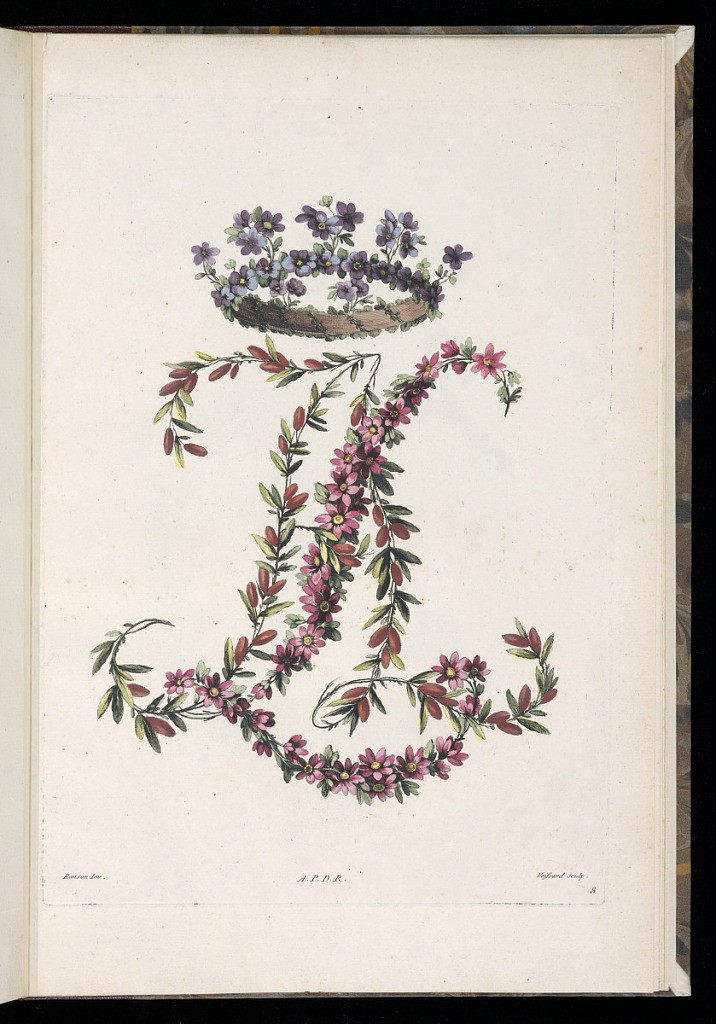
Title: Decorative Monogram Design
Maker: Pierre Ranson, French, 1736–1786
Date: ca. 1780
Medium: Etching and hand colored in watercolor on paper
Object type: Print
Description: Design for a decorative monogram for the letters A and L, featuring flowers, and foliate branches. The letters are topped with a crown of flowers. The plate is numbered, signed and hand colored.